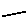
Label: line